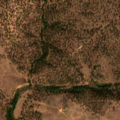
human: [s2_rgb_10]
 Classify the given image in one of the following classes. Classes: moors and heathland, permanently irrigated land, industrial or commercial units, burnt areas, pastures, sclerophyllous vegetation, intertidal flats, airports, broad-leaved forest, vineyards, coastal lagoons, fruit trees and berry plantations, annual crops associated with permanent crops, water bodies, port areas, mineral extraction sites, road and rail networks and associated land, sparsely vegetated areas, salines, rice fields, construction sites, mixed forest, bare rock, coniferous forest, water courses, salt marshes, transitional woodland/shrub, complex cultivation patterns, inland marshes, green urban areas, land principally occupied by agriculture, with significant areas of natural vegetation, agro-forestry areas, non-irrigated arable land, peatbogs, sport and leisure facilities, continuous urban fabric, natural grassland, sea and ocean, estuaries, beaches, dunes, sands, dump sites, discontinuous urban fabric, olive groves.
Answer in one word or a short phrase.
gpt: agro-forestry areas